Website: walmart
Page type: billing-address
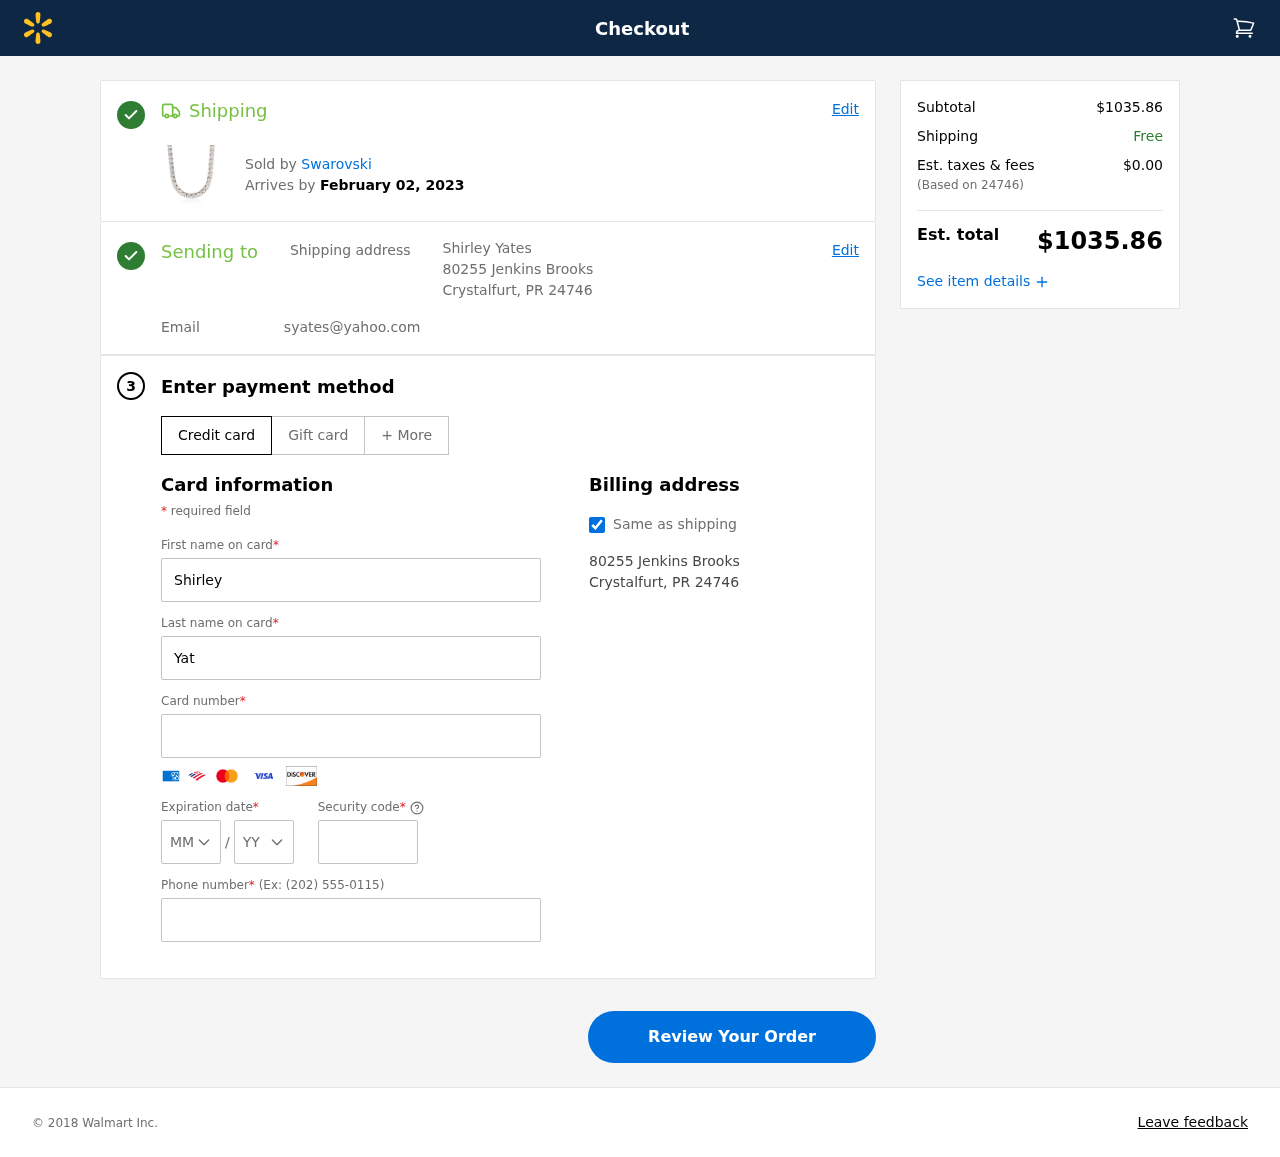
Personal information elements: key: PII_CARD_CVV
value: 727
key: PII_CARD_EXPIRY_MONTH
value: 04
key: PII_CARD_EXPIRY_YEAR
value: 28
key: PII_CARD_NUMBER
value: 6011 8850 0707 7439
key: PII_CITY_STATE_ZIP
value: Crystalfurt, PR 24746
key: PII_EMAIL
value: syates@yahoo.com
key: PII_FIRSTNAME
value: Shirley
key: PII_FULLNAME
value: Shirley Yates
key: PII_LASTNAME
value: Yates
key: PII_PHONE
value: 3554483037
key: PII_POSTCODE
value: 24746
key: PII_STREET
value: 80255 Jenkins Brooks
Product elements: key: PRODUCT1_BRAND
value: Swarovski
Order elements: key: ORDER_DELIVERY_DATE
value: February 02, 2023
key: ORDER_SUBTOTAL
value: $1035.86
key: ORDER_TAX
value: $0.00
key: ORDER_TOTAL
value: $1035.86